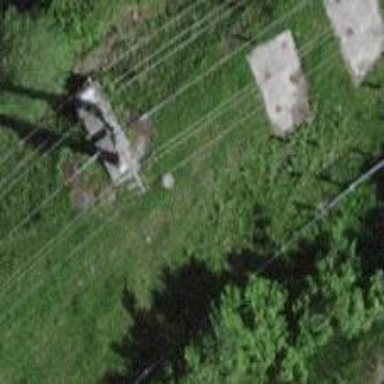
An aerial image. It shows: Concrete power pole.